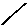
Label: line